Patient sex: M
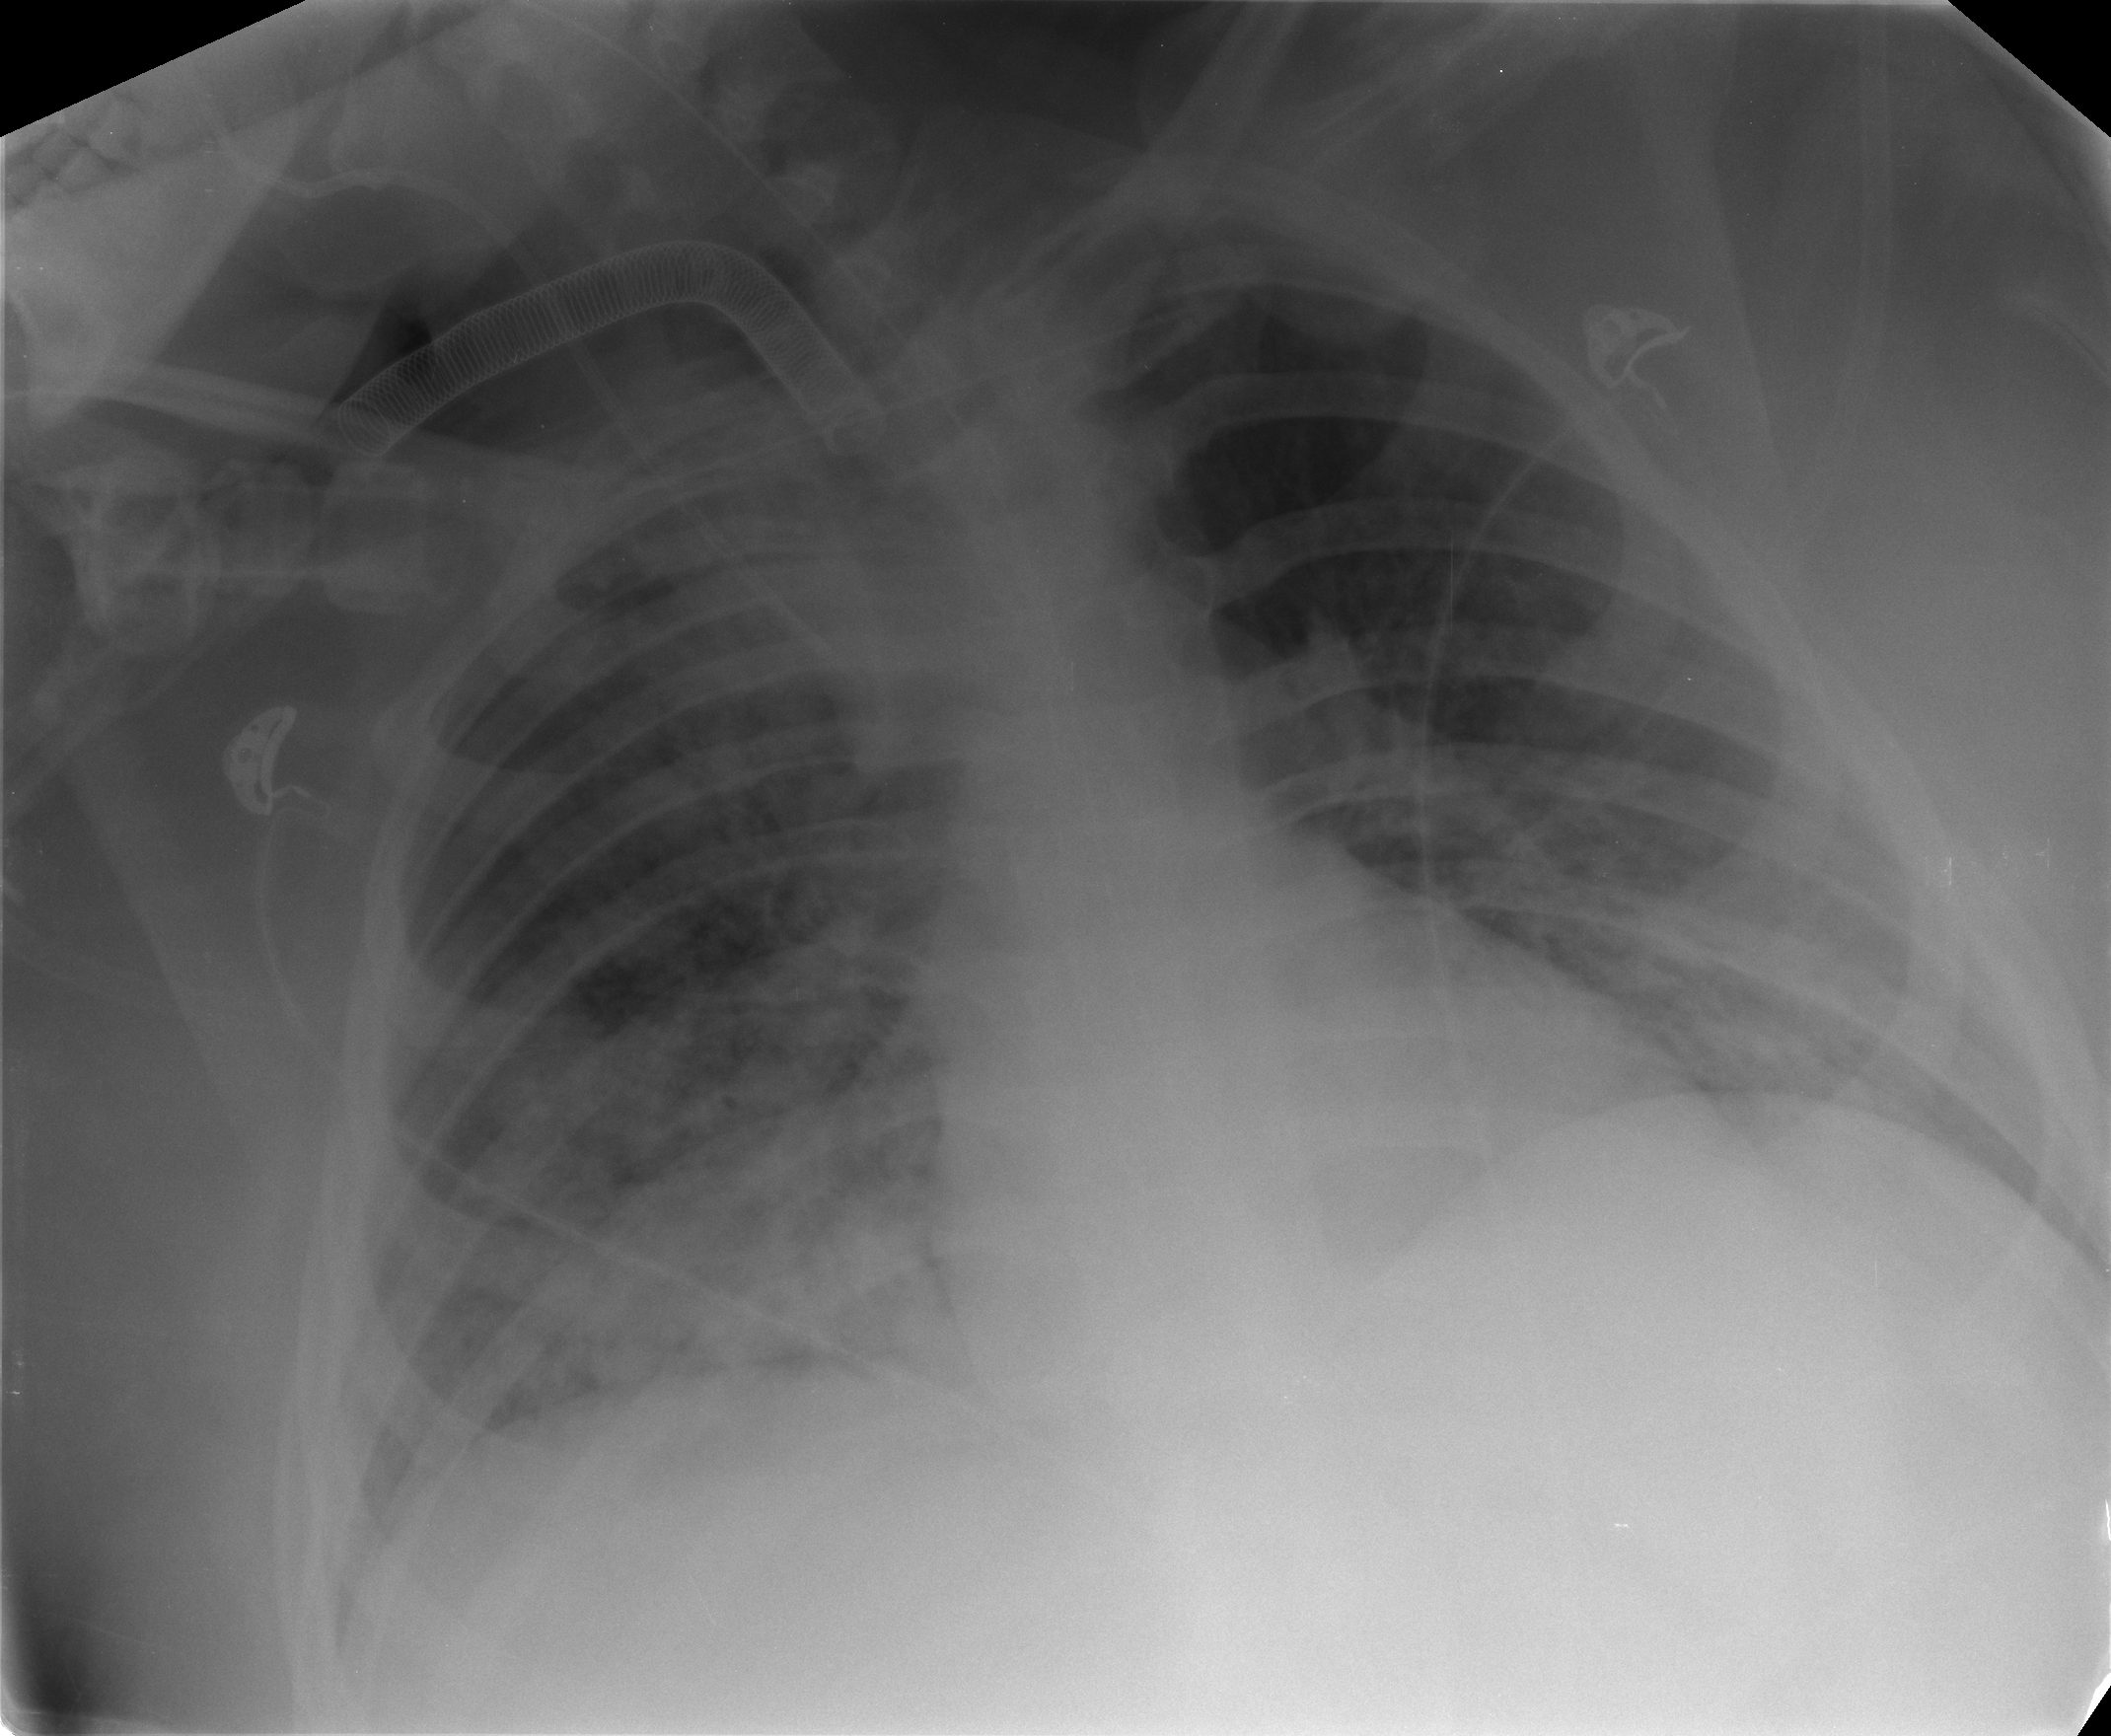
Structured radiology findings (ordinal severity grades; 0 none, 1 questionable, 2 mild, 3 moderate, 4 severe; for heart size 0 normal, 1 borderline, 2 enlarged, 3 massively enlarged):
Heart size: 1
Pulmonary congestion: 0
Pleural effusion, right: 1
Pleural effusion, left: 0
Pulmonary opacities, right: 3
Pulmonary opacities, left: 2
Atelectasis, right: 3
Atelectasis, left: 2